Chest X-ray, AP view. Patient: 56 years old, sex F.
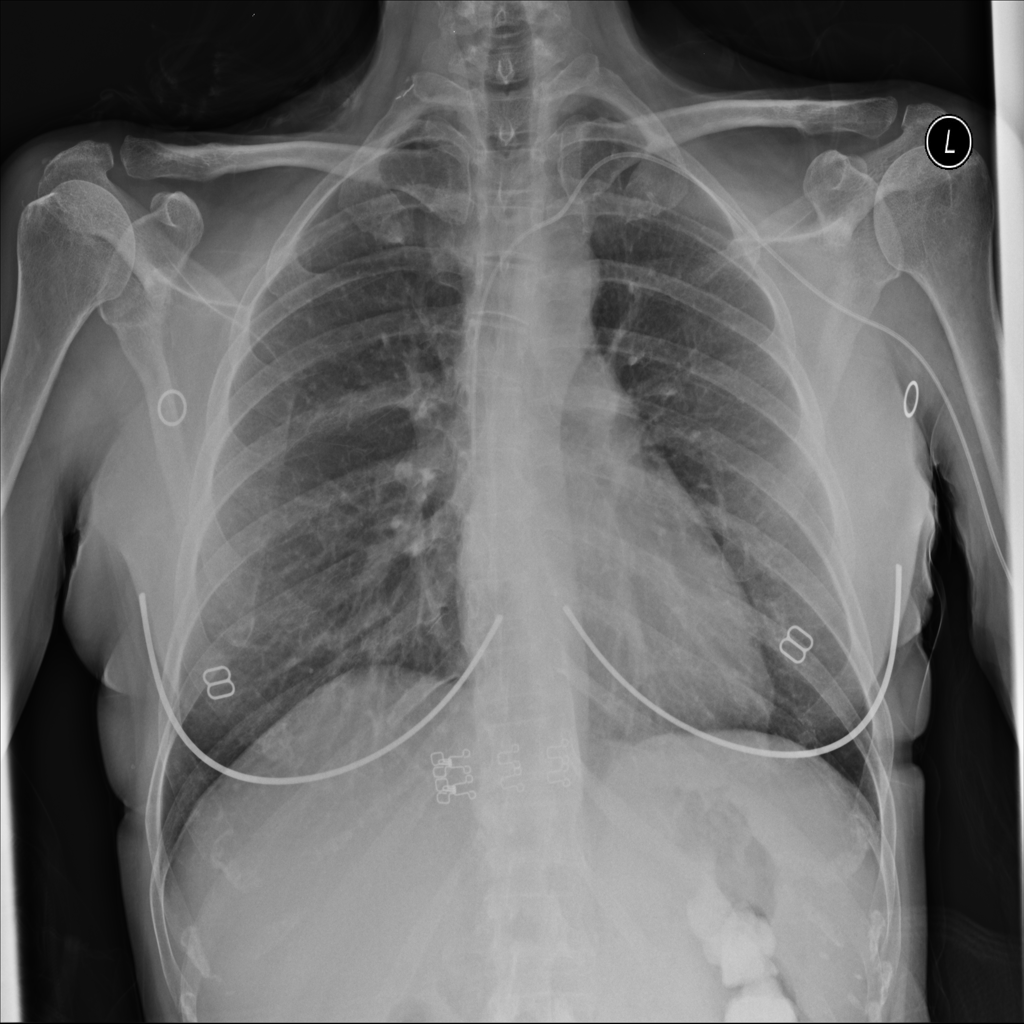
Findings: Infiltration